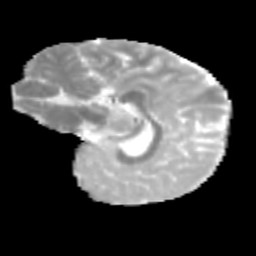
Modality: MD
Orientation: sagittal
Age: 12
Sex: female
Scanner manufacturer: siemens
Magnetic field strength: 3 T
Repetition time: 3.8 s
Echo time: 0.07 s